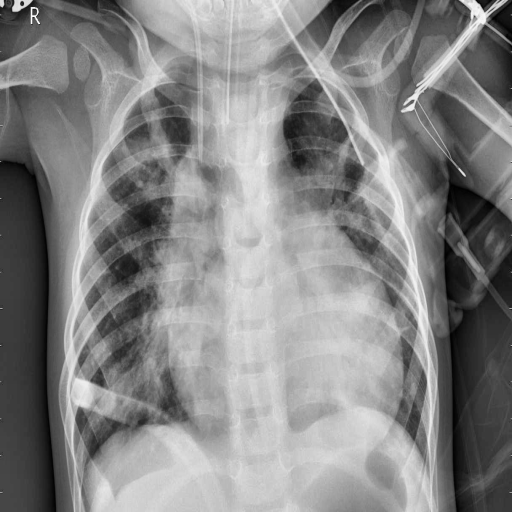
Finding: PNEUMONIA